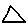
Label: triangle